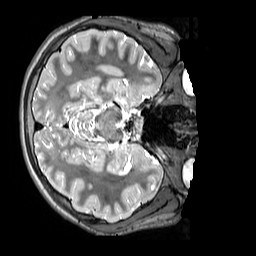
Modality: T2w
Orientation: axial
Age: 13
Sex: male
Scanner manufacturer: siemens
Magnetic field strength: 3 T
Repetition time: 3.2 s
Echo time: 0.408 s